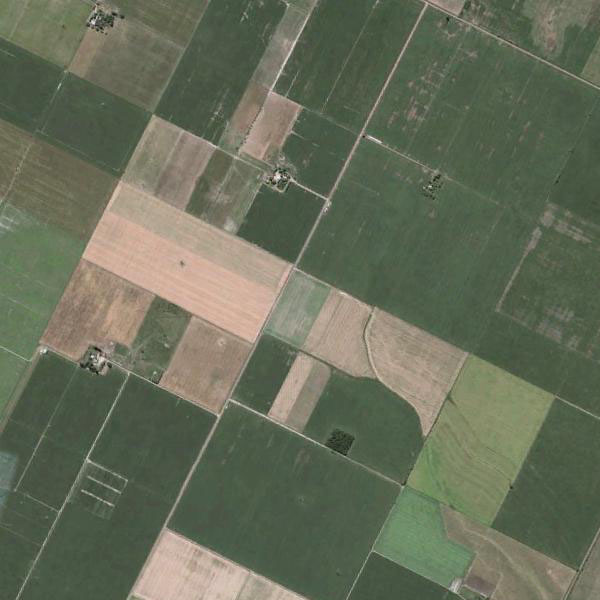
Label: Farmland